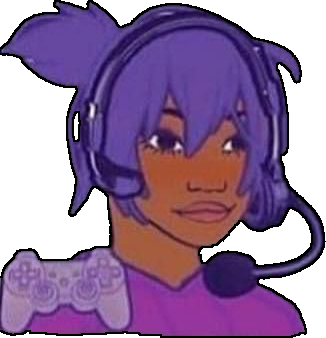
Label: 5_Blackjak